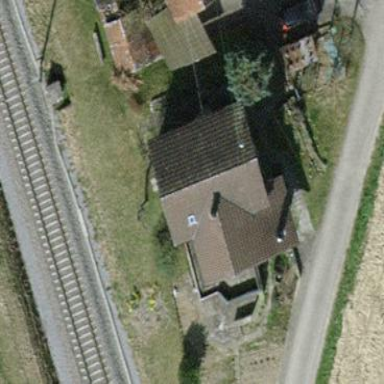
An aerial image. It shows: Detached building with gabled roof.